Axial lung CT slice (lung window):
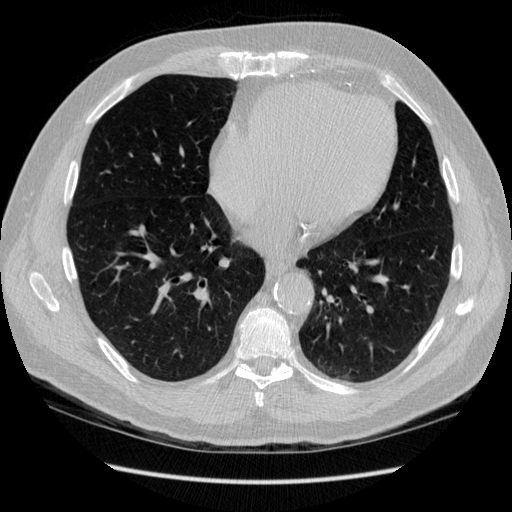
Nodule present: no